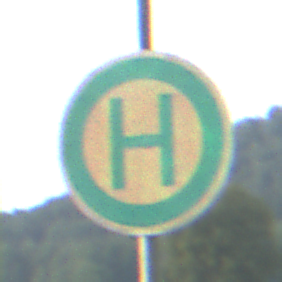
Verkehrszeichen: Haltestelle
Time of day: SunriseSunset
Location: Outdoor (Nature)
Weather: PartlyCloudy
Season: NotSpecified
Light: Natural